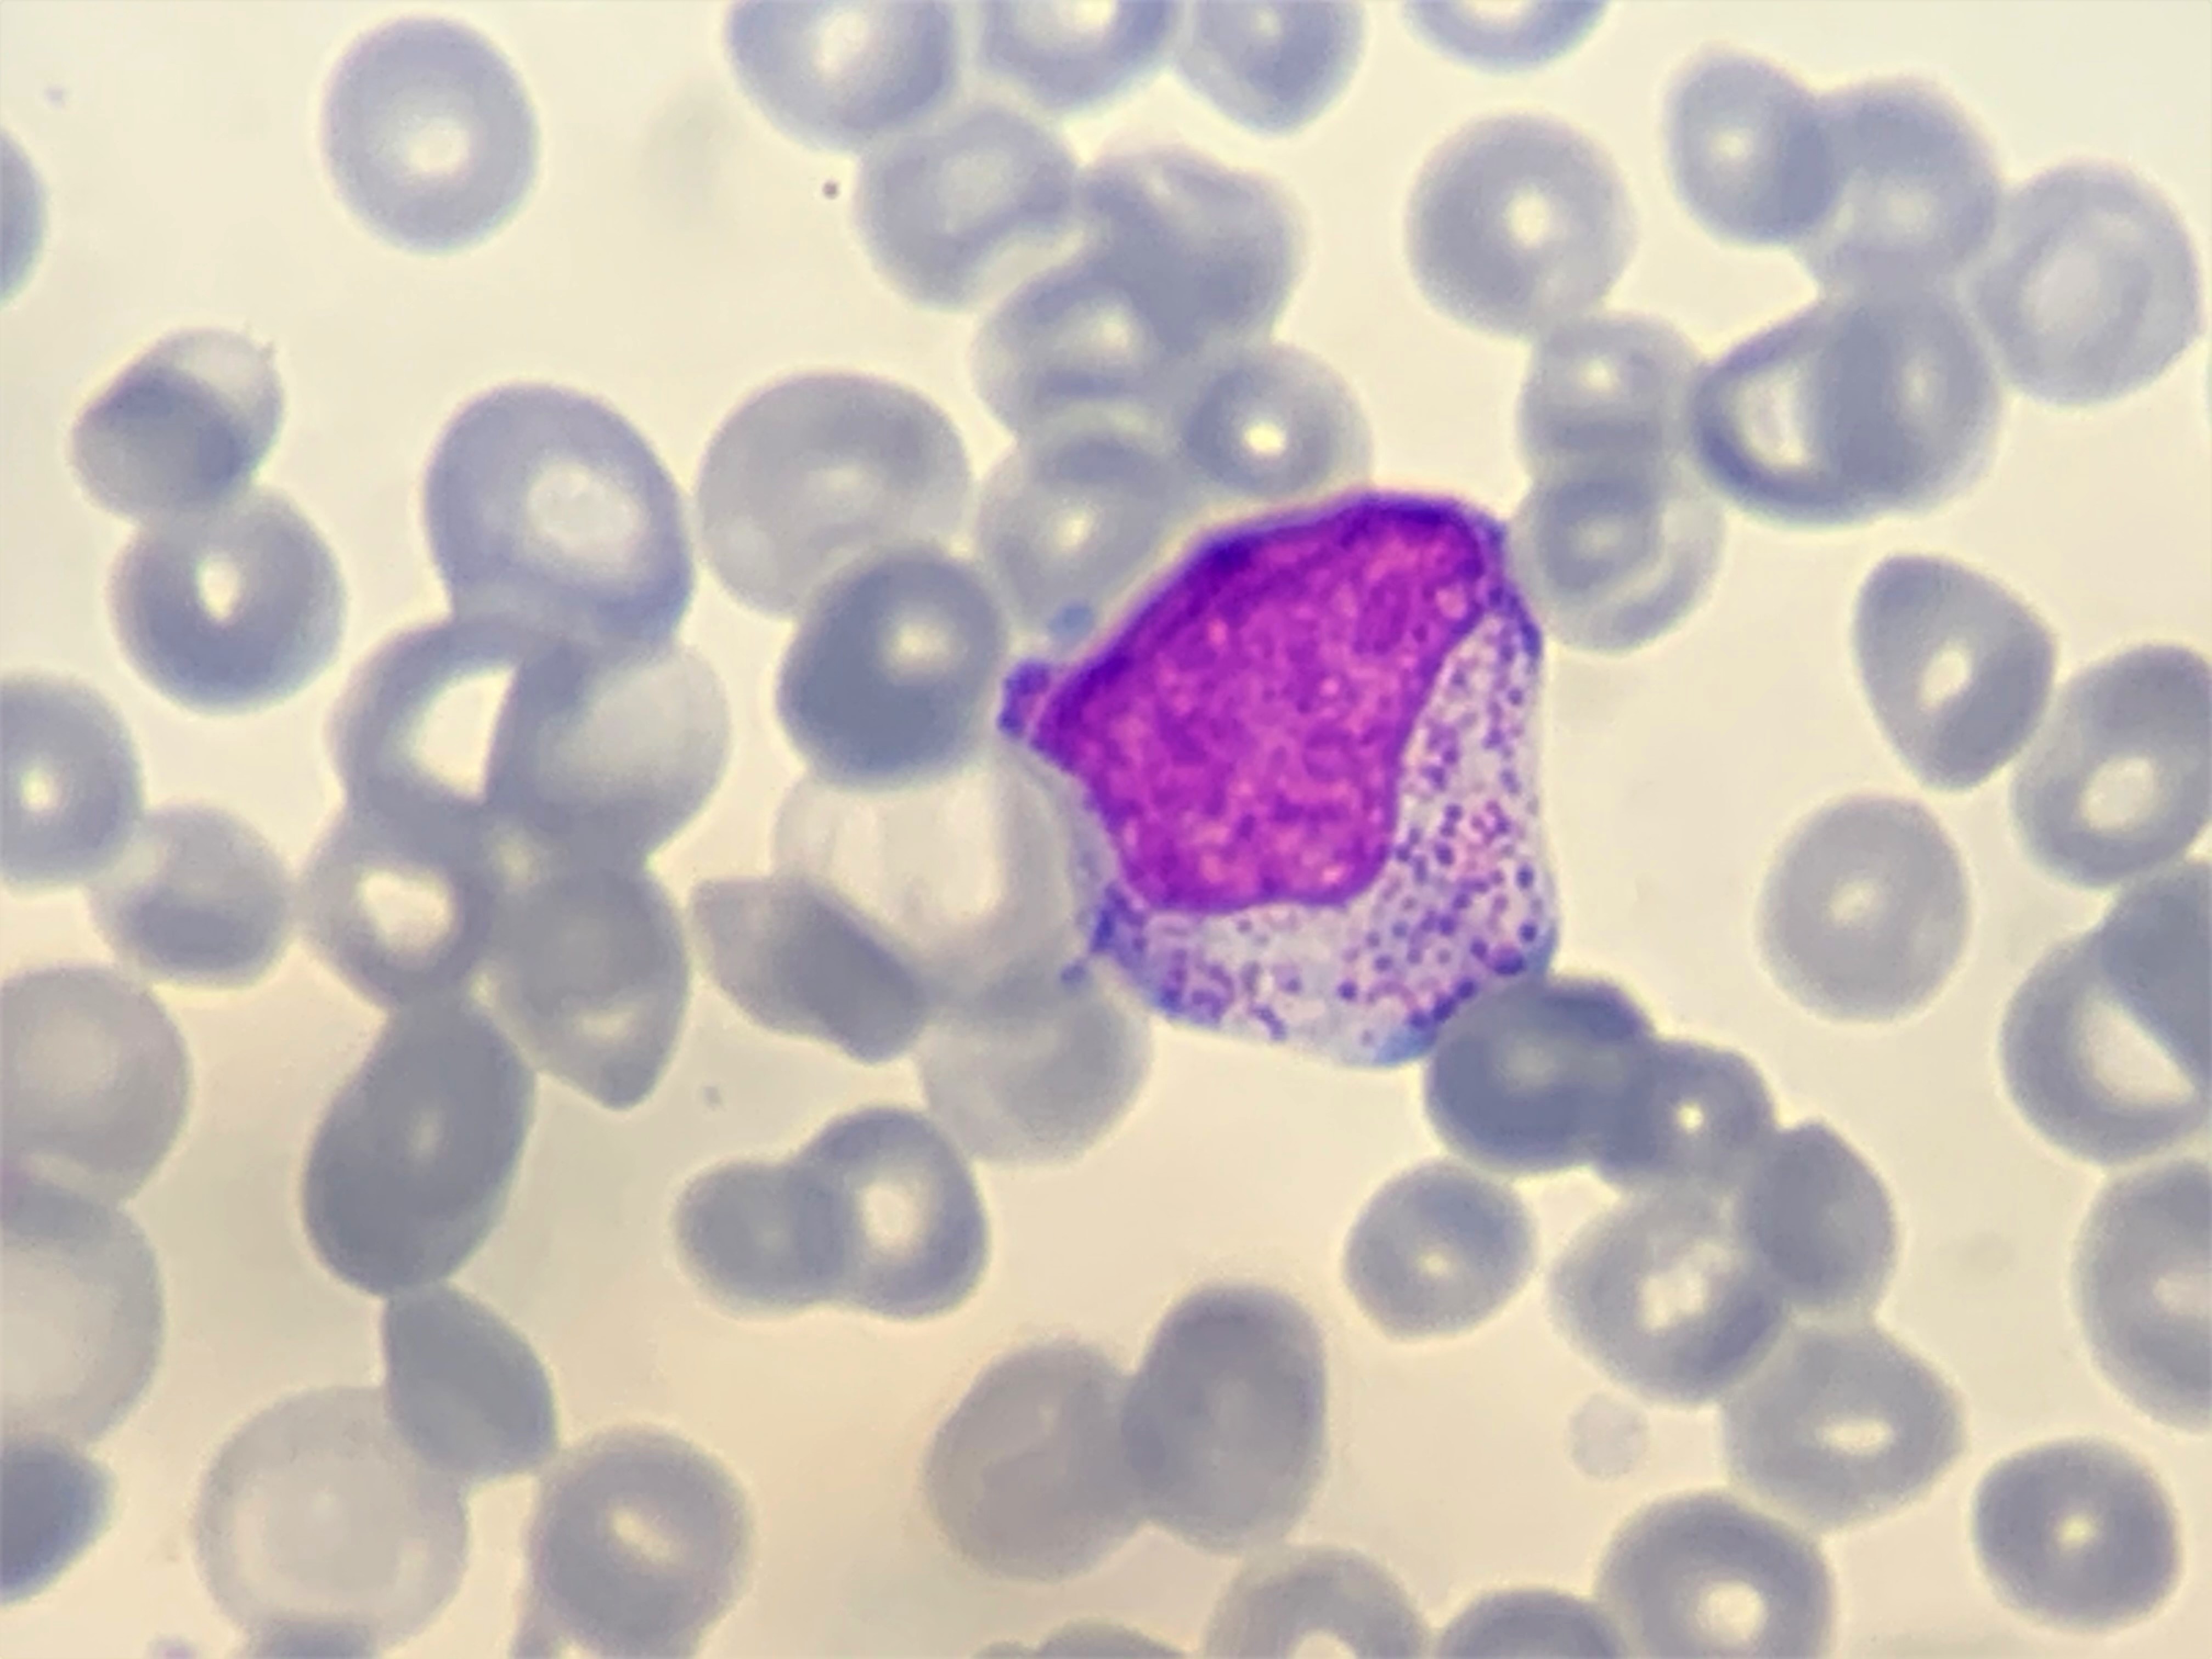
Cell type: MYELOCYTE